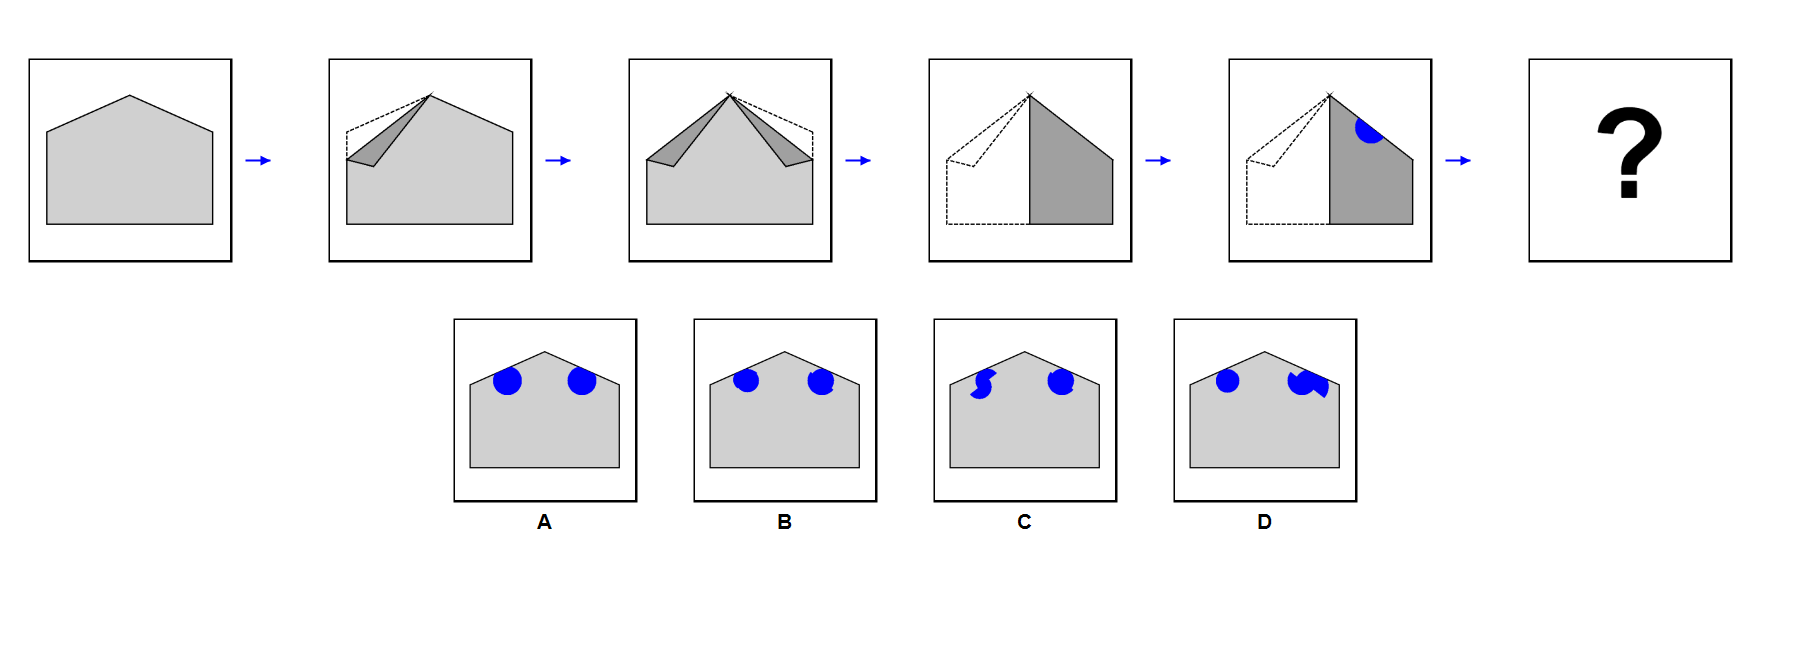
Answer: A